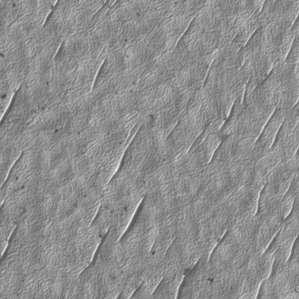
Label: frost